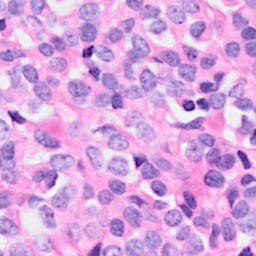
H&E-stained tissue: Breast